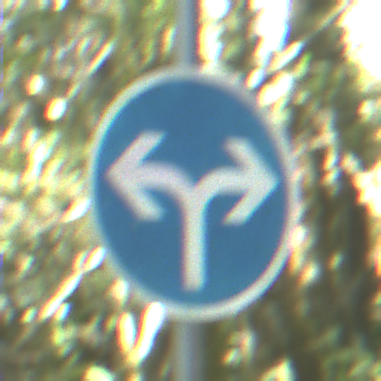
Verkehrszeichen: VorgeschriebeneFahrtrichtungRechtsOderLinks
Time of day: Midday
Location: Outdoor (Nature)
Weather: Clear
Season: NotSpecified
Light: Natural